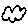
Label: cloud